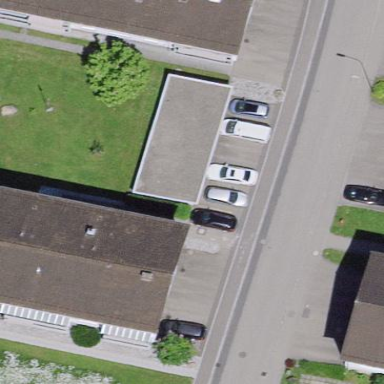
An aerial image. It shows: Group of garages.